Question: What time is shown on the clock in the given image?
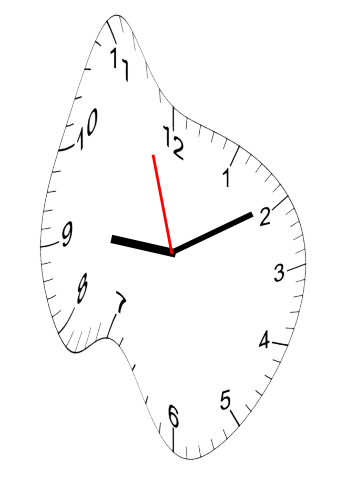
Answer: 09:09:57